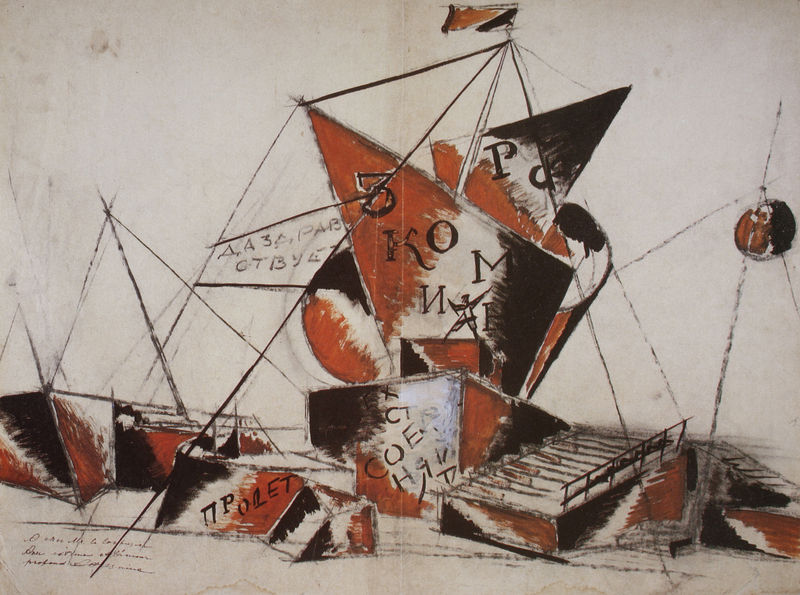
Titel: Entwurf für das Monument zum Kongreß der 3. Kommunistischen Internationale
Künstler: Alexander Wesnin
Standort: New York
Institution: The Museum of Modern Art
Schlagwörter: schatten, dreieck, komposition, braun, licht, schwarz, weiss, zeichnung, haus, rot, leinen, brücke, gitter, boden, kreis, schiff, schrift, segel, ansicht, fahne, russland, abstrakt, flächen, formen, linien, geländer, striche, rechtecke, linie, schraffuren, text, buchstaben, wimpel, konstruktion, dreiecke, ungegenständlich, geometrie, vierecke, texte, zelt, russisch, wörter, ballon, trapez